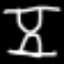
Label: hourglass